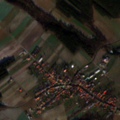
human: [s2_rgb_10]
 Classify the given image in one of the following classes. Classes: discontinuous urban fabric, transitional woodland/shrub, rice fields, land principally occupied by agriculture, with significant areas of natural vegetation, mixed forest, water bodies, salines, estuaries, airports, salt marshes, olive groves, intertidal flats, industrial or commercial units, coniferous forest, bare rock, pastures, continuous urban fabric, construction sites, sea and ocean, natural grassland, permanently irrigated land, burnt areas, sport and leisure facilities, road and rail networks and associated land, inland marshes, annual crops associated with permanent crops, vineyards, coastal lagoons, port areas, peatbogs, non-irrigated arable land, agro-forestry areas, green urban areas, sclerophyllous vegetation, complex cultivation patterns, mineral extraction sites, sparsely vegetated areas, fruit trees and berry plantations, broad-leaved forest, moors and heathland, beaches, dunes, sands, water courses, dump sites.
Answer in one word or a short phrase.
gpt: discontinuous urban fabric, non-irrigated arable land, land principally occupied by agriculture, with significant areas of natural vegetation, coniferous forest, mixed forest